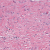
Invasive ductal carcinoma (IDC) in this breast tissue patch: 0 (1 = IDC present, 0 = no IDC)